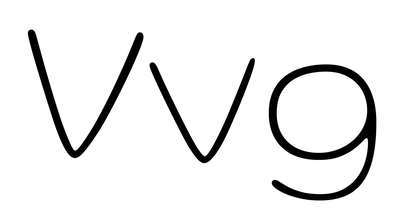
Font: Gluten_Thin